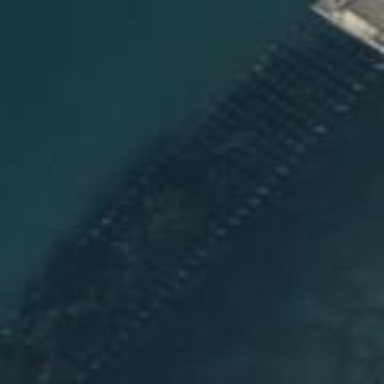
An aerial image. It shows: Natural reef made up of pilings.